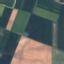
Land use / land cover: AnnualCrop